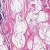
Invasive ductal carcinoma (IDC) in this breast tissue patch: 0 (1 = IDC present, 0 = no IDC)